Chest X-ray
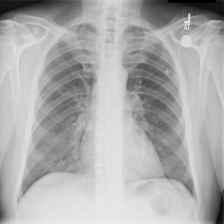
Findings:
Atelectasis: negative
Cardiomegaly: negative
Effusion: negative
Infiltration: negative
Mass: negative
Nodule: negative
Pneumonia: negative
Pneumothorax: negative
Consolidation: negative
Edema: negative
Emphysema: negative
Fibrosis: negative
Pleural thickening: negative
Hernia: negative